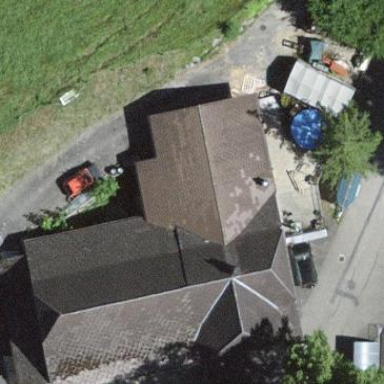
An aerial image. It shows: Farm building.